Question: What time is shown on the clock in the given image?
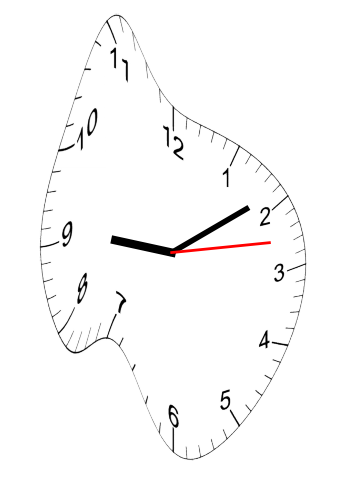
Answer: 09:09:13